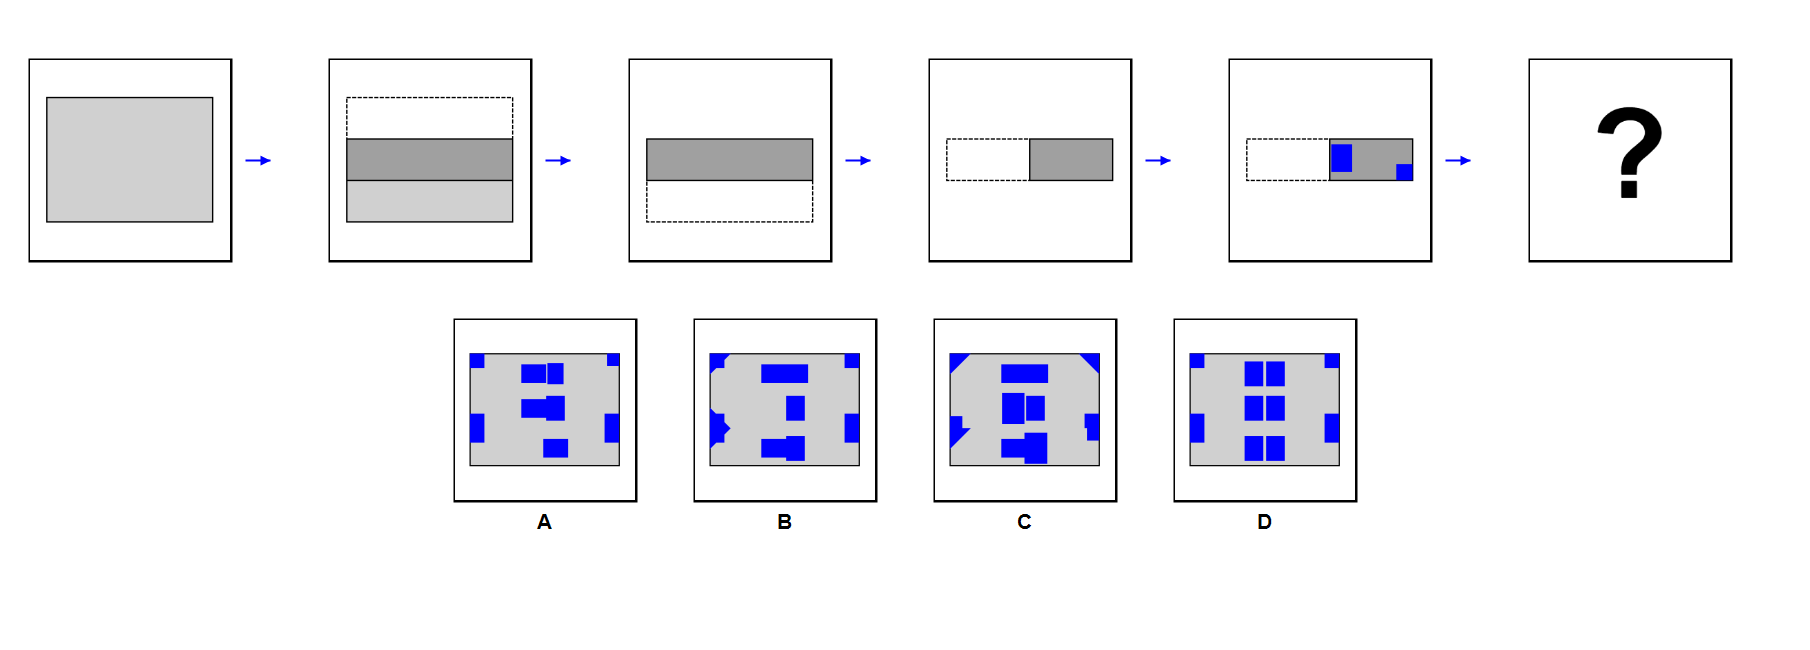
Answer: D